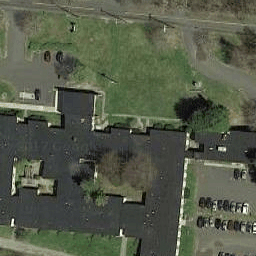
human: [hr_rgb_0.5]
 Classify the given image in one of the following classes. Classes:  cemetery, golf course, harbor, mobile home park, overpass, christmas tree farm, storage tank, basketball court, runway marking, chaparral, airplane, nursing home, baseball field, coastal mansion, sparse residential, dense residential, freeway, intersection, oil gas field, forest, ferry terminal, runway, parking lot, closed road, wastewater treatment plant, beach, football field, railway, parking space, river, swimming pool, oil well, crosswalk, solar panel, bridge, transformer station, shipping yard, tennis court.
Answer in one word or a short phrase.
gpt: nursing home